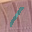
Label: 1